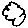
Label: cloud